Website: lowes
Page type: review-order
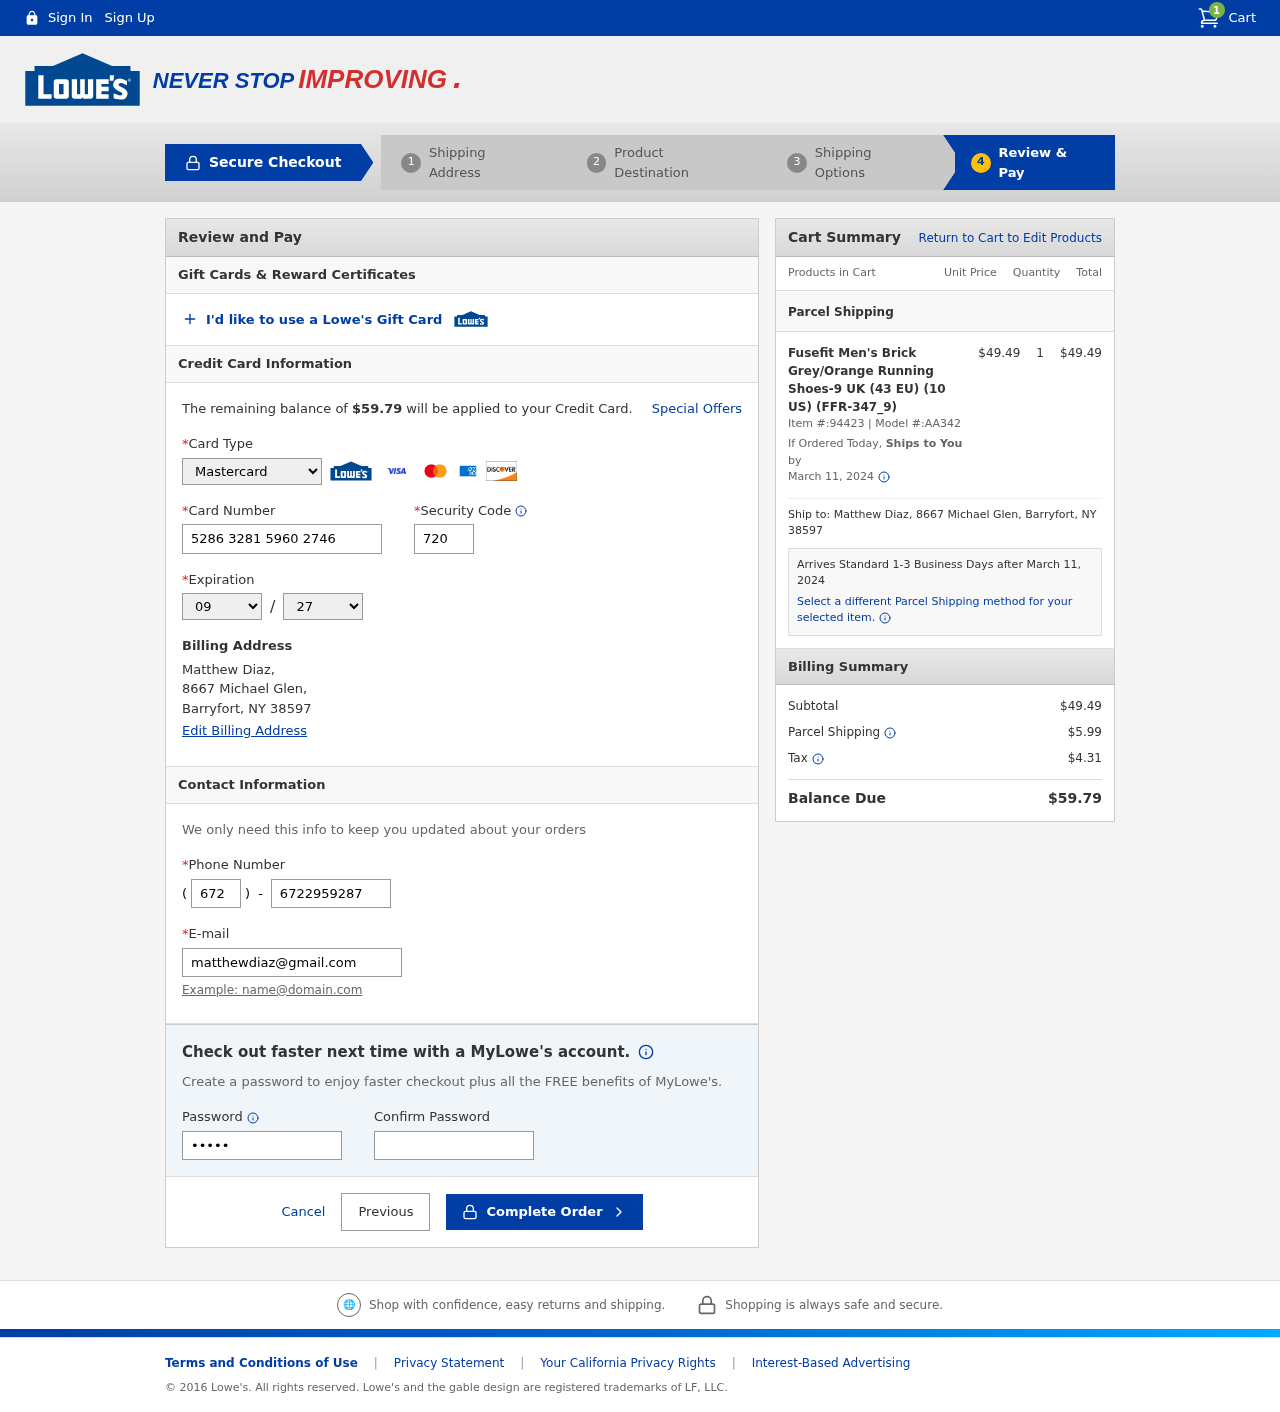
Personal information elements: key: PII_CARD_CVV
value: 720
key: PII_CARD_EXPIRY_MONTH
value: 09
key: PII_CARD_EXPIRY_YEAR
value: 27
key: PII_CARD_NUMBER
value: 5286 3281 5960 2746
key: PII_CARD_TYPE
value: Mastercard
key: PII_CITY
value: Barryfort
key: PII_EMAIL
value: matthewdiaz@gmail.com
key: PII_FULLNAME
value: Matthew Diaz,
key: PII_PHONE
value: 6722959287
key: PII_PHONE_AREA
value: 672
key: PII_POSTCODE
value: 38597
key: PII_STATE_ABBR
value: NY
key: PII_STREET
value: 8667 Michael Glen
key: PII_STREET
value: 8667 Michael Glen,
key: PII_FULLNAME2
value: Matthew Diaz
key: PII_POSTCODE_FULL
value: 38597
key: PII_CITY_STATE
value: Barryfort, NY
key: PII_CITY_STATE_ZIP
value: Barryfort, NY 38597
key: PII_POSTCODE_NUMERIC
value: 38597
Product elements: key: PRODUCT1_NAME
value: Fusefit Men's Brick Grey/Orange Running Shoes-9 UK (43 EU) (10 US) (FFR-347_9)
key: PRODUCT1_PRICE
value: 49.49
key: PRODUCT1_QUANTITY
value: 1
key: PRODUCT1_ITEM_NUMBER
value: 94423
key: PRODUCT1_MODEL_NUMBER
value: AA342
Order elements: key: ORDER_NUM_ITEMS
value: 1
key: ORDER_TOTAL
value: $59.79
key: ORDER_SHIPPING_DATE
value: March 11, 2024
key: ORDER_SUBTOTAL
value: $49.49
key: ORDER_SHIPPING_DATE2
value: March 11, 2024
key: ORDER_SUBTOTAL2
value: $49.49
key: ORDER_SHIPPING_COST
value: $5.99
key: ORDER_TAX
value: $4.31